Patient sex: M
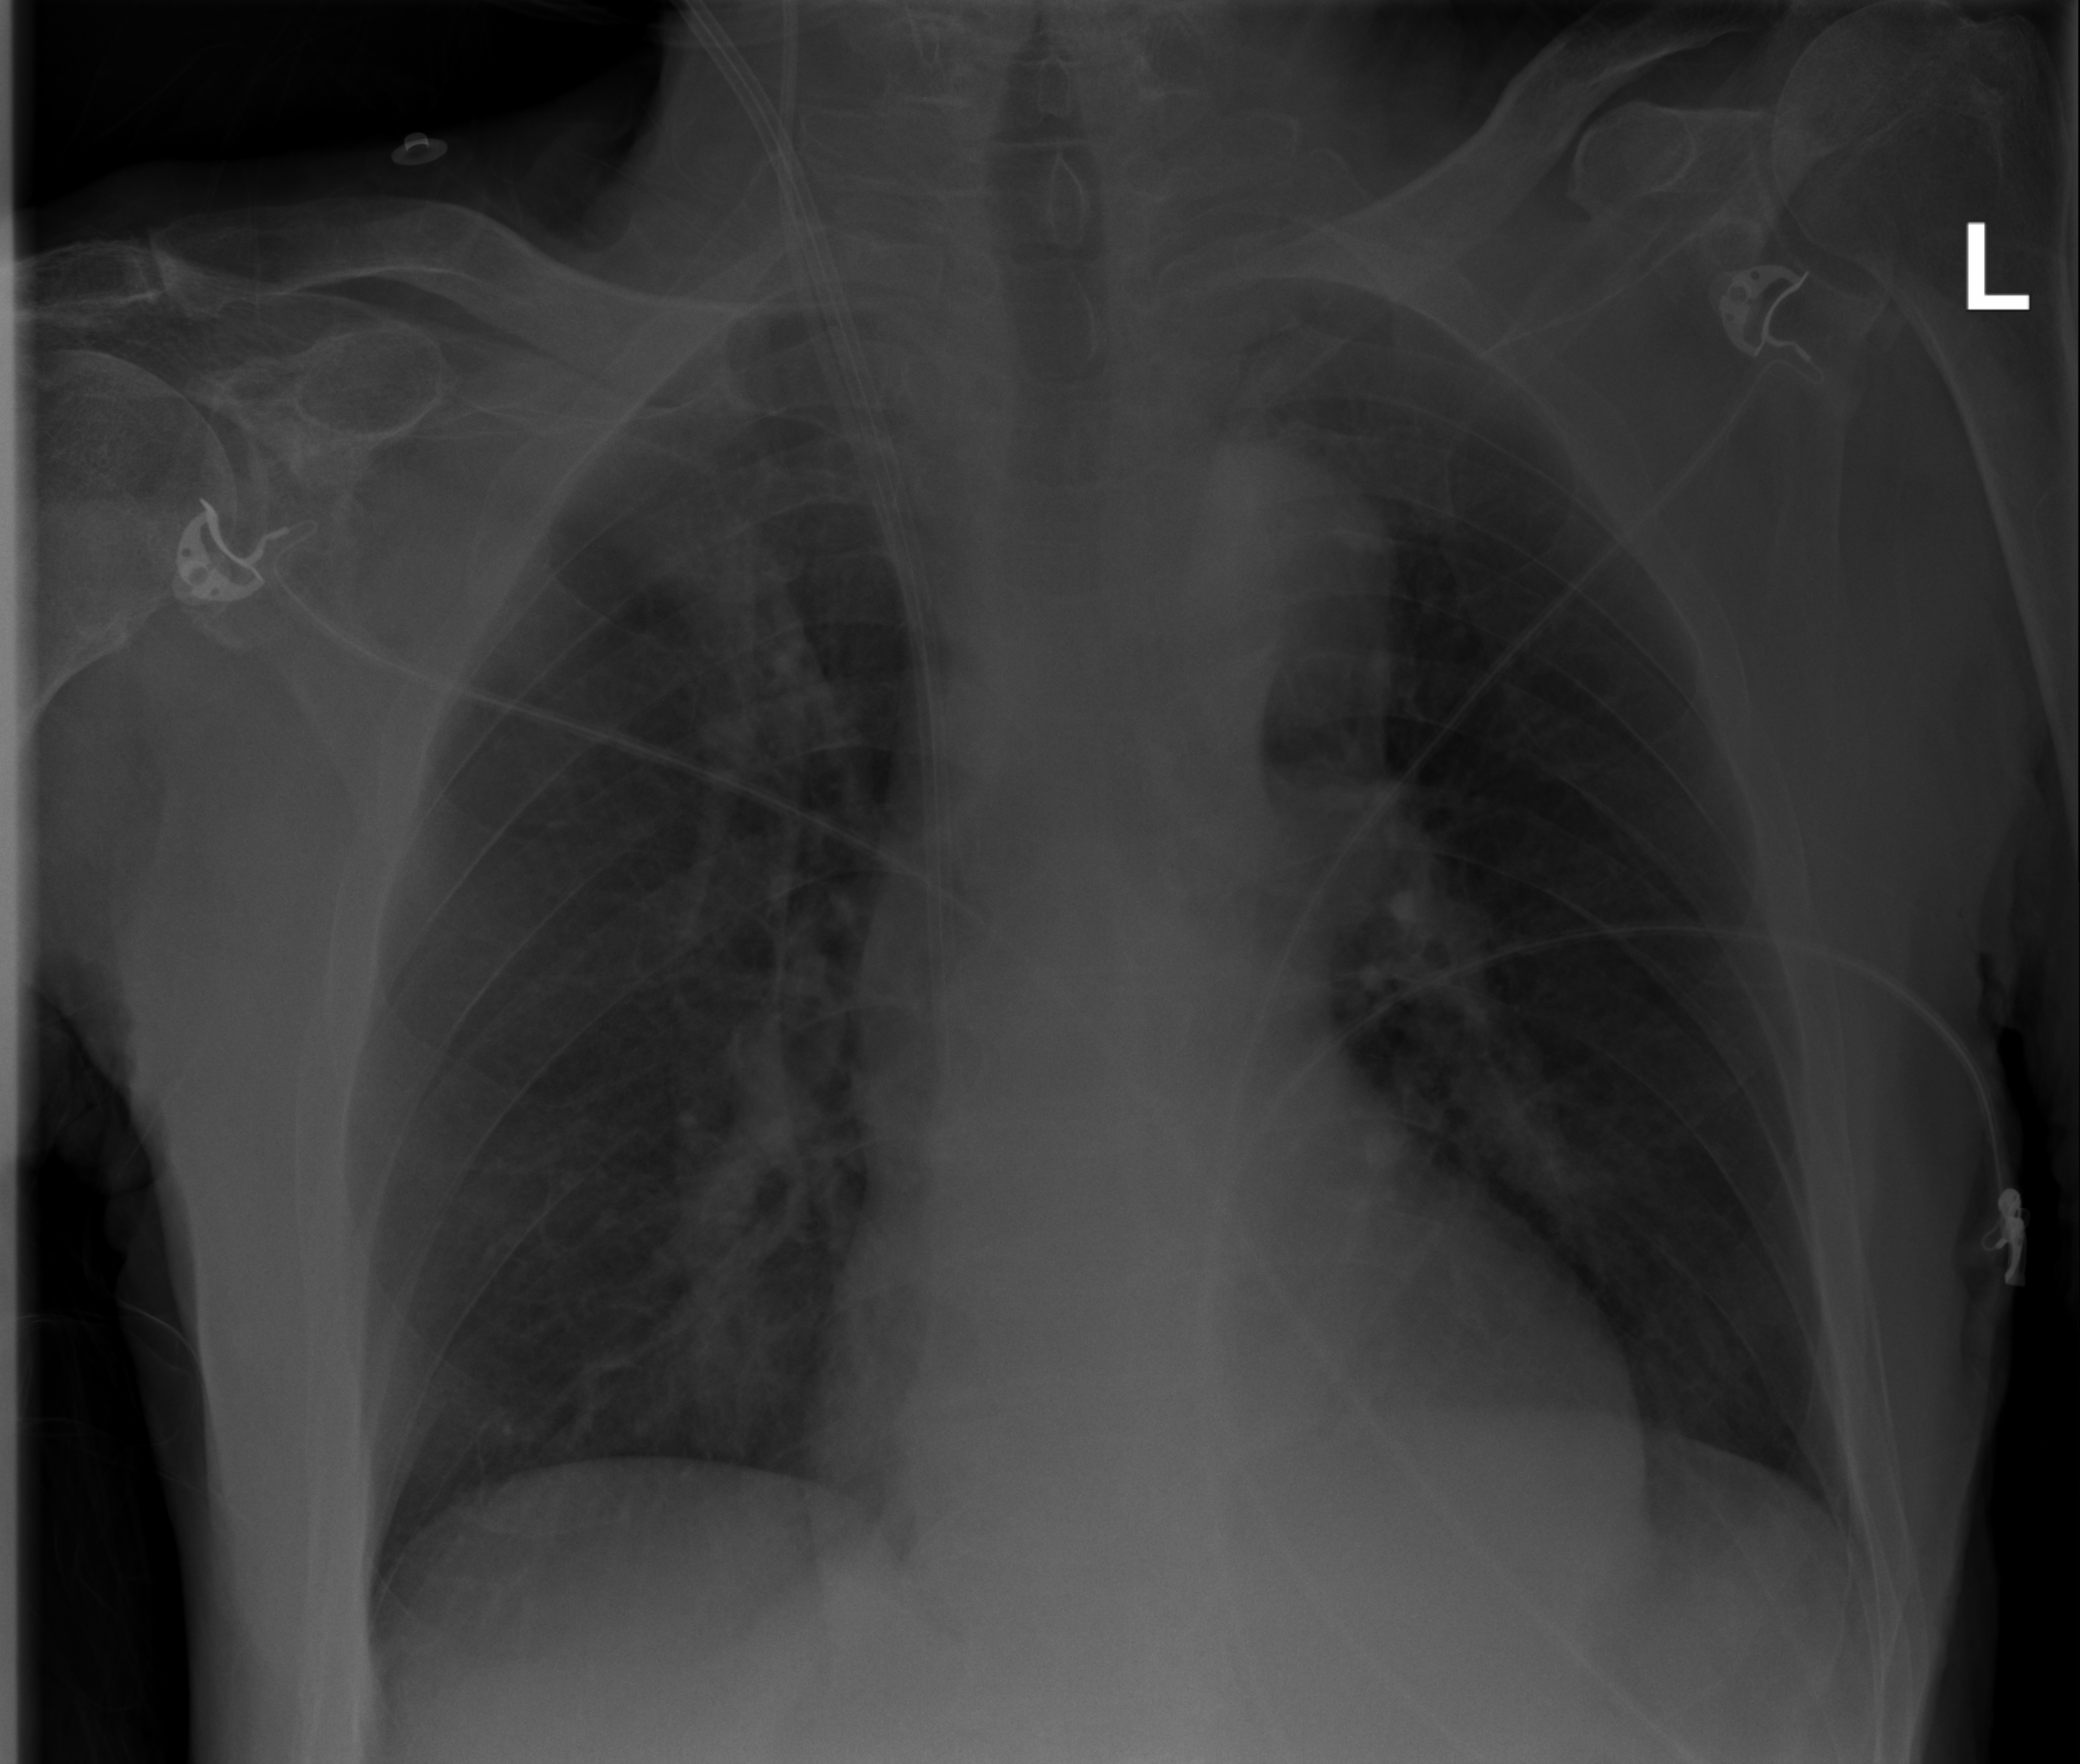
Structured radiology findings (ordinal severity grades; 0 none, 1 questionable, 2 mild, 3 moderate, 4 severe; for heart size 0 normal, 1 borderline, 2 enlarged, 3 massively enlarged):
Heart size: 0
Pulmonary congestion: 0
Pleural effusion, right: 0
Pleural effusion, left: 0
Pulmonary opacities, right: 0
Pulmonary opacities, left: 0
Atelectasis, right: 2
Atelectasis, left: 0